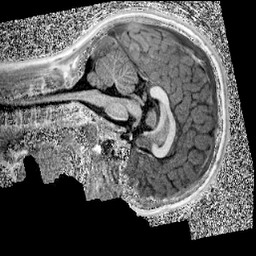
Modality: UNIT1
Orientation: sagittal
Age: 12
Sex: male
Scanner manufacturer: siemens
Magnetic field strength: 3 T
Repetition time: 4 s
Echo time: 0.00299 s